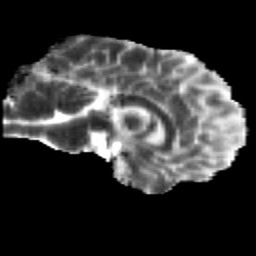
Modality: MD
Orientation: sagittal
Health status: healthy
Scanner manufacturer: siemens
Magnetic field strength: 3 T
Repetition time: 12 s
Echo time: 0.092 s